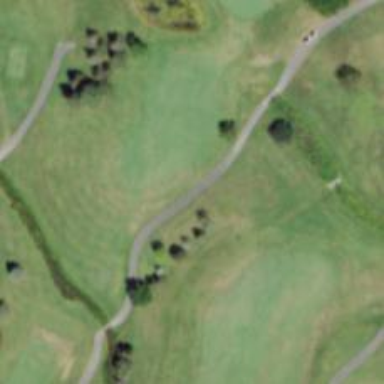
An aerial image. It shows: Path for both road and golf.